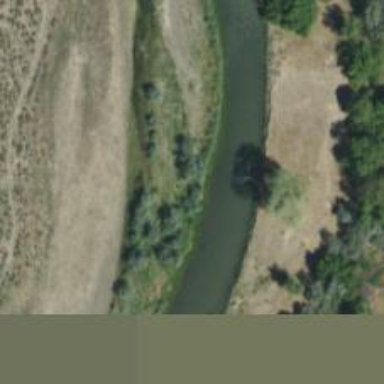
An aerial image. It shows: Beautiful river scene.